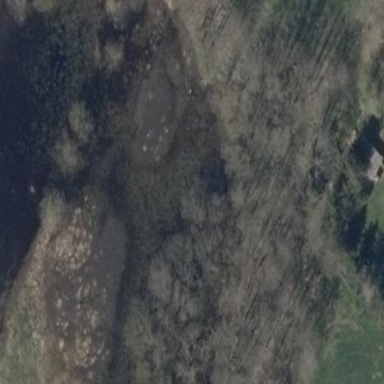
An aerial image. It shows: Pond with natural water.